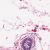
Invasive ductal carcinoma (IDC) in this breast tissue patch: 0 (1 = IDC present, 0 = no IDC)